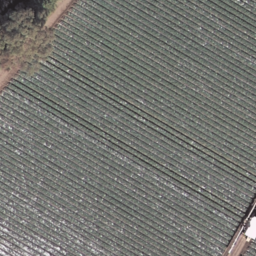
Label: agricultural